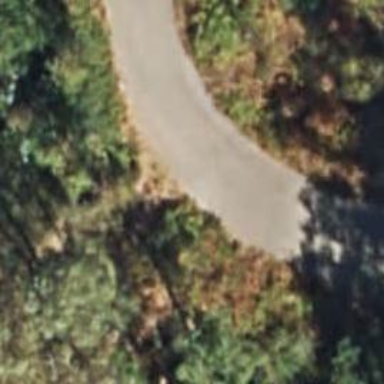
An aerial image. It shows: Unclassified road.